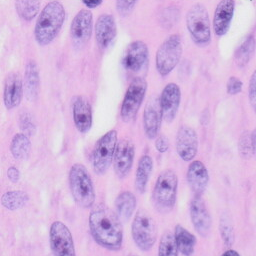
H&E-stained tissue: Skin